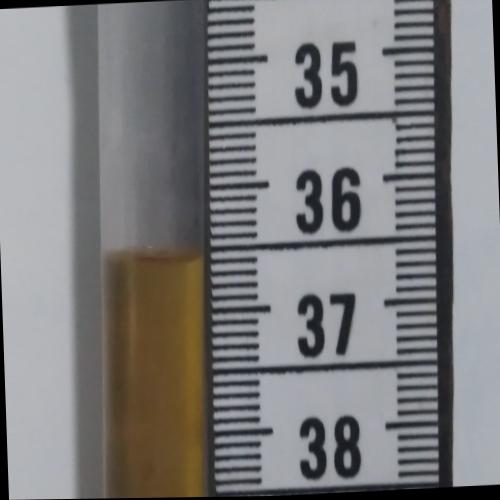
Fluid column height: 36.6 cm